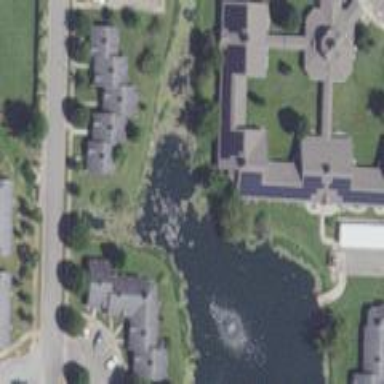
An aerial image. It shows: Pond surrounded by natural water.